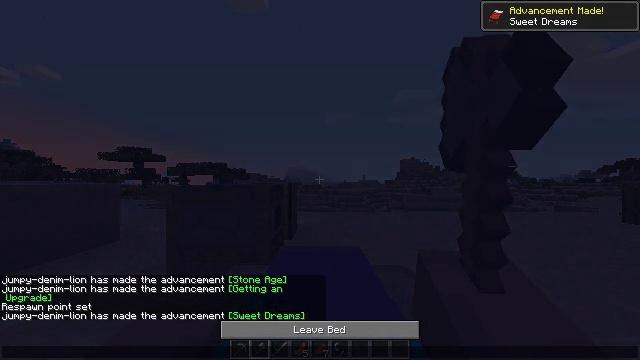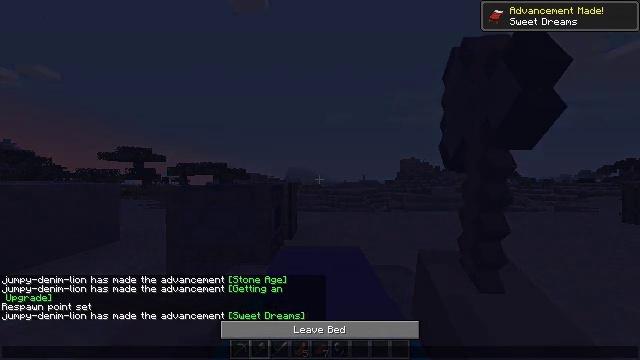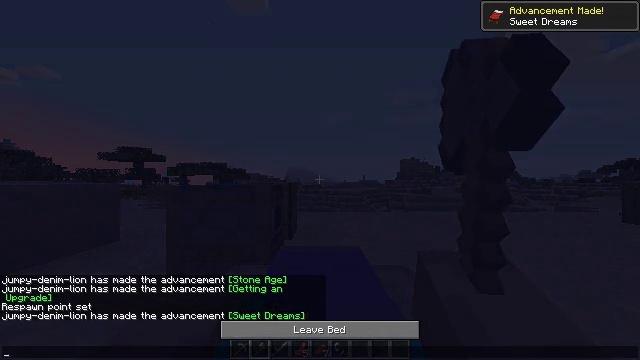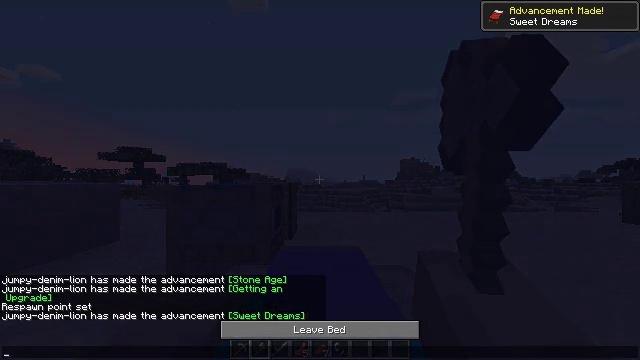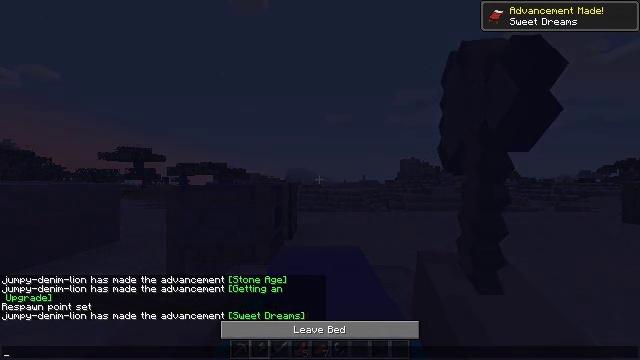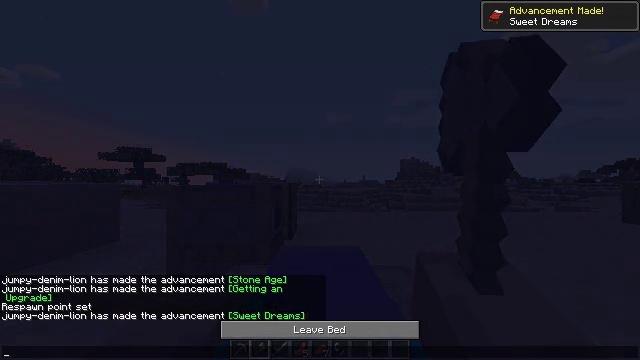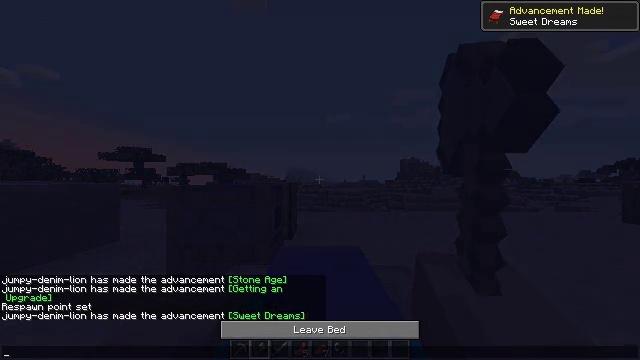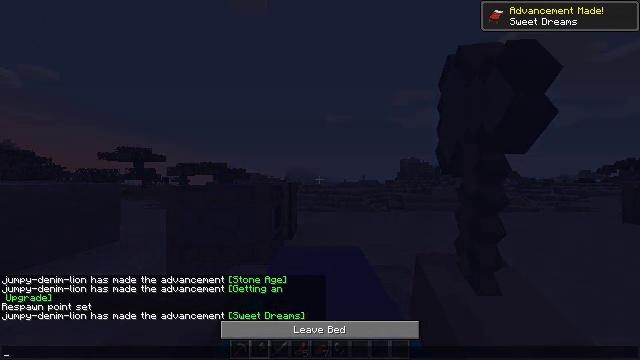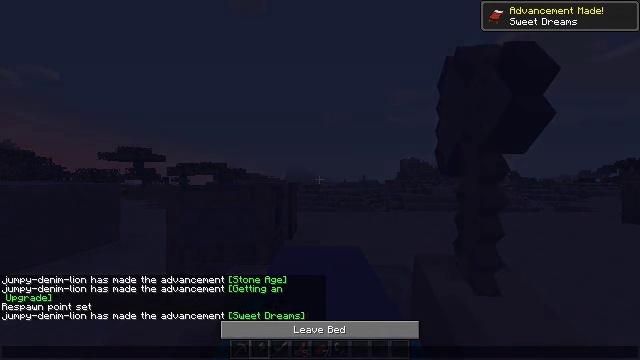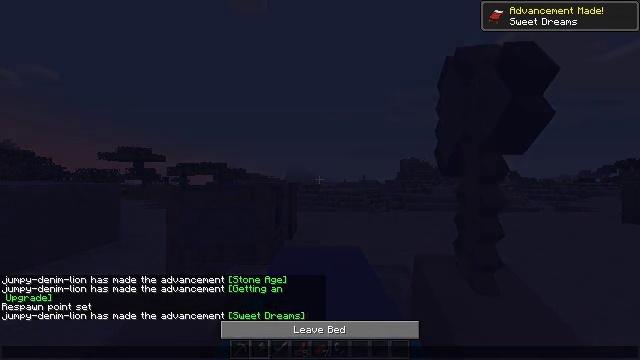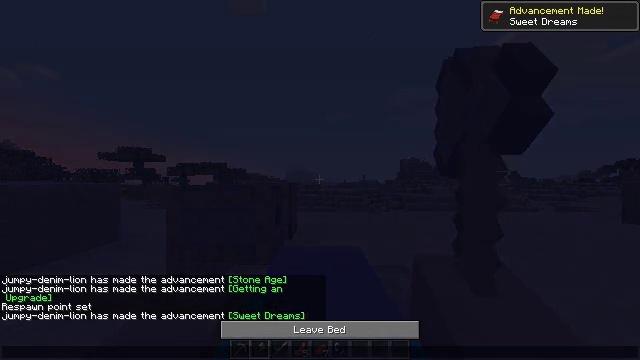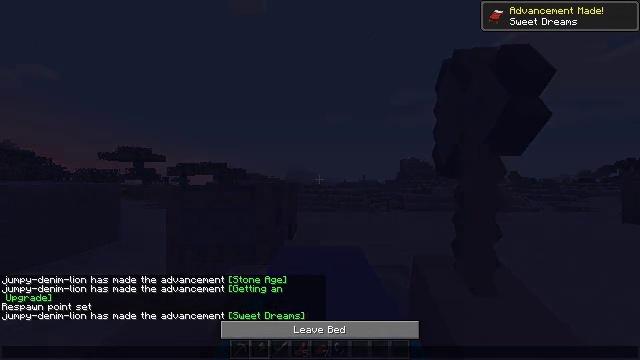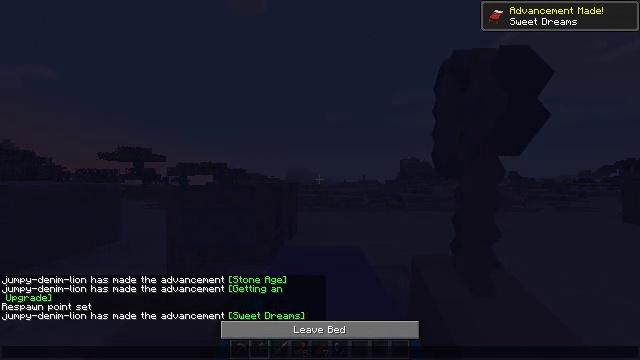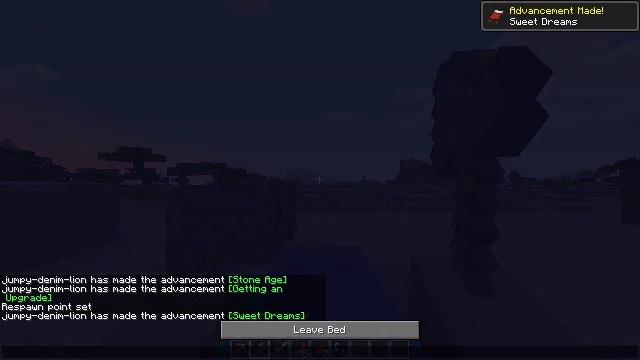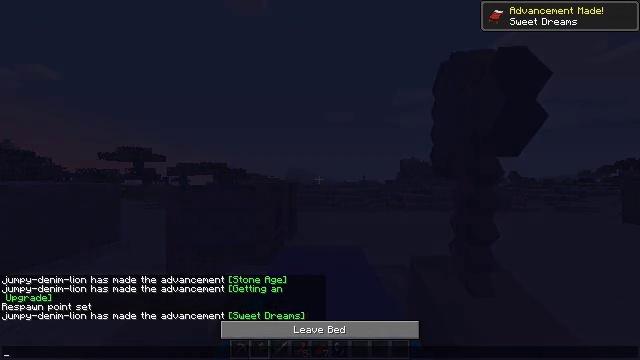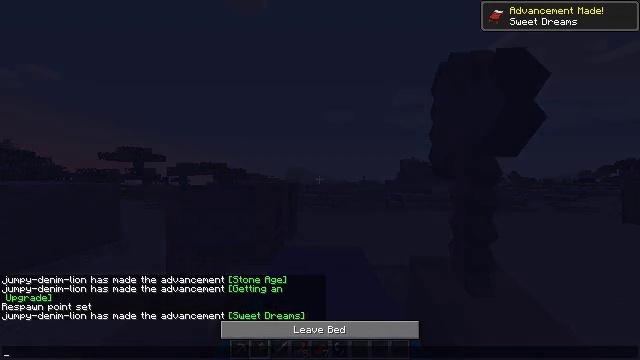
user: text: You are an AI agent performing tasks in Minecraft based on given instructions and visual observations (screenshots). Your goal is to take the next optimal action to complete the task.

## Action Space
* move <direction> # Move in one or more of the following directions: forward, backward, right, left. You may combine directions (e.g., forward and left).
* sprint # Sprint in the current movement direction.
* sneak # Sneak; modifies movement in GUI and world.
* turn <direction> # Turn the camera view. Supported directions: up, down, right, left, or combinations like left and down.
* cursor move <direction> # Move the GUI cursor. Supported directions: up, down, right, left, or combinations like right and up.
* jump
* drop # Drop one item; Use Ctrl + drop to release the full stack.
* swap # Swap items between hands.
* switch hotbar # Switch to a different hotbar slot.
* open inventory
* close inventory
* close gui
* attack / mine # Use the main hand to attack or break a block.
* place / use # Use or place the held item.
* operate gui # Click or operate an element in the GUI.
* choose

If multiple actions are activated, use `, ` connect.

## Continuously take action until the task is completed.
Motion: motion action
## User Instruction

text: Attack the light gray bed to collect it.
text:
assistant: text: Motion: no_op
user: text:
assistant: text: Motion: no_op
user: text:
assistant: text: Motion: no_op
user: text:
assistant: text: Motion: no_op
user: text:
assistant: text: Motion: no_op
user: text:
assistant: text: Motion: no_op
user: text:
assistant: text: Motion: no_op
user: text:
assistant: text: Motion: no_op
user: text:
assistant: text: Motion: no_op
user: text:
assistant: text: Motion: no_op
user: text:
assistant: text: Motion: no_op
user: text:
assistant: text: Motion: no_op
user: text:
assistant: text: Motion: no_op
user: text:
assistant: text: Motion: no_op
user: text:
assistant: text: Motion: no_op
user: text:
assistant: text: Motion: no_op
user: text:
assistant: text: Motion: no_op
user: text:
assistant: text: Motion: no_op
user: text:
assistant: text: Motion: no_op
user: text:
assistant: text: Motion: close gui
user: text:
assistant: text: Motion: no_op
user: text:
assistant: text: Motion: no_op
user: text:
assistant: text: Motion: no_op
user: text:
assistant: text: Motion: no_op
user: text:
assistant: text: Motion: no_op
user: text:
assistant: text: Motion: no_op
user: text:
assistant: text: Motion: no_op
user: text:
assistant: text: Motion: no_op
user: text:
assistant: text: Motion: no_op
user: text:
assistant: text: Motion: no_op